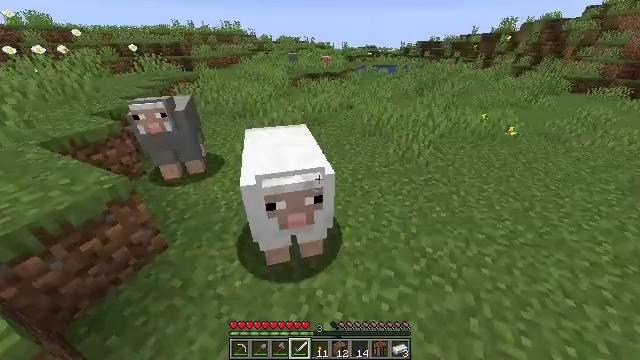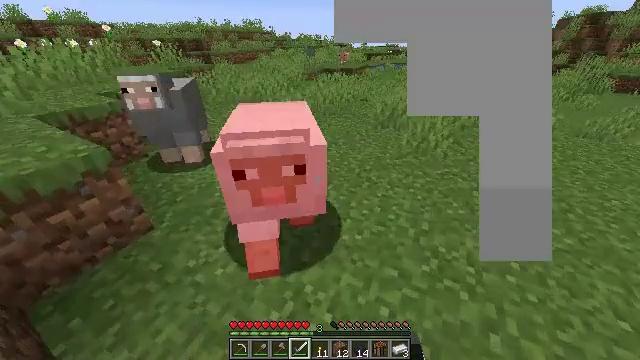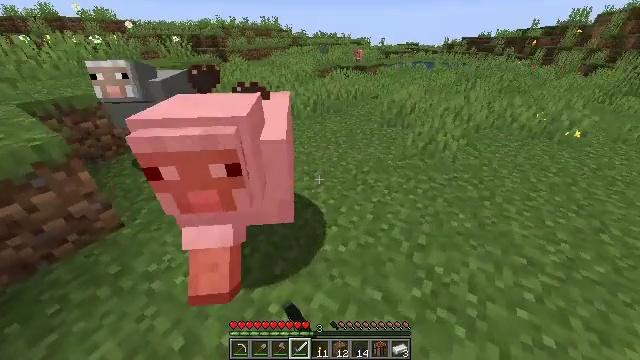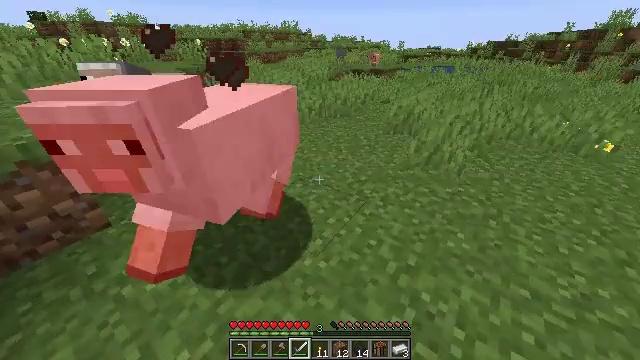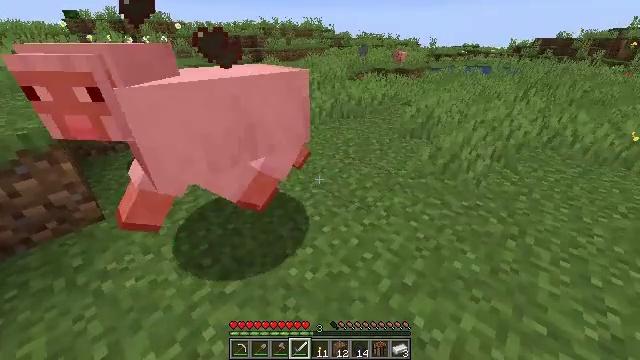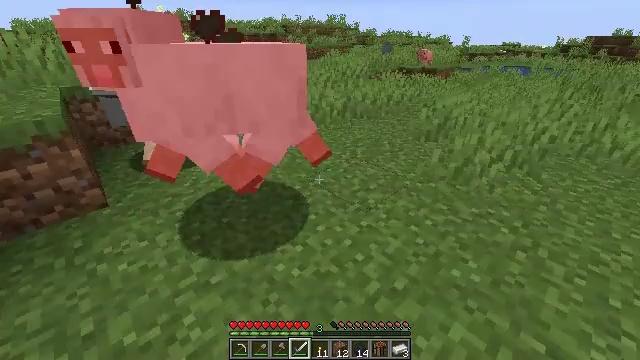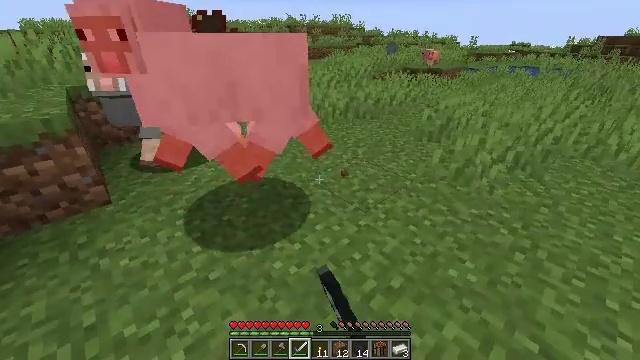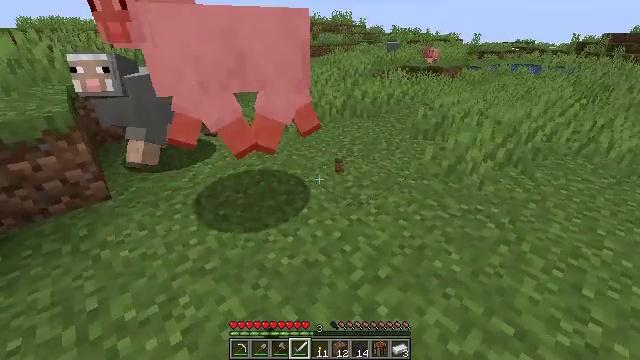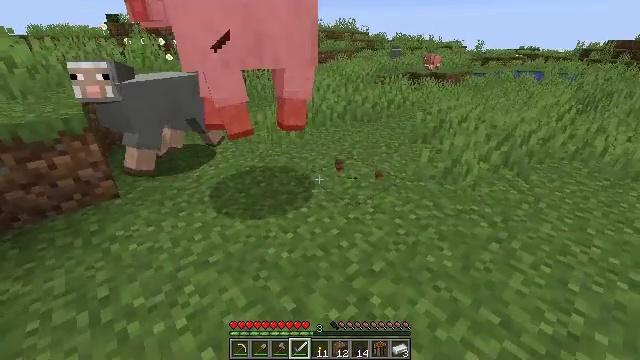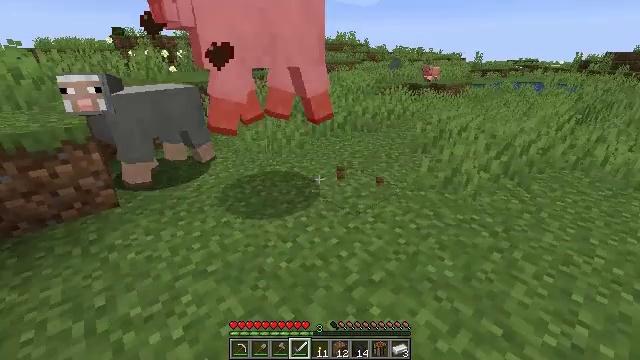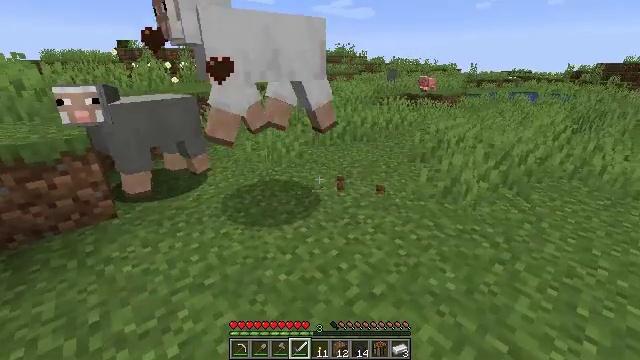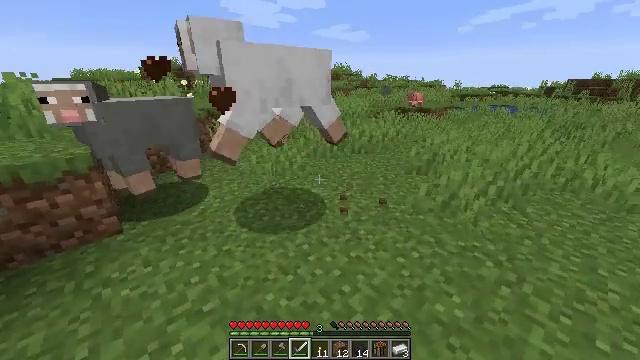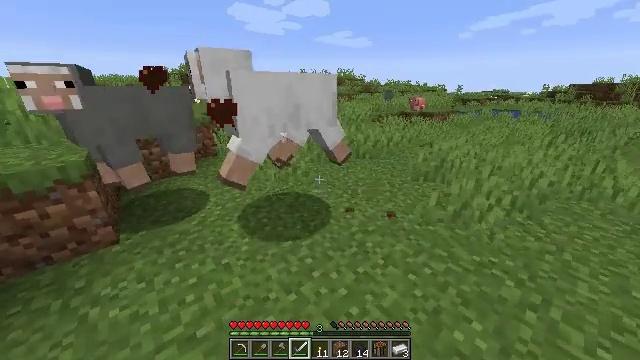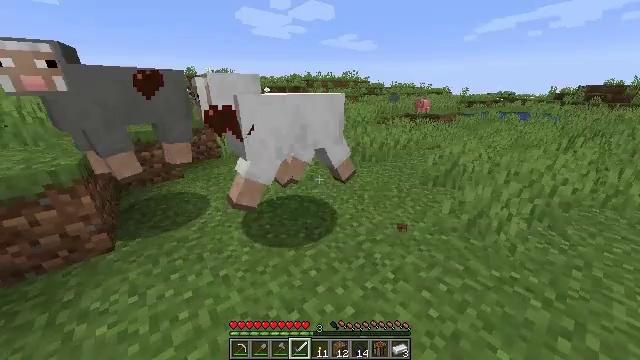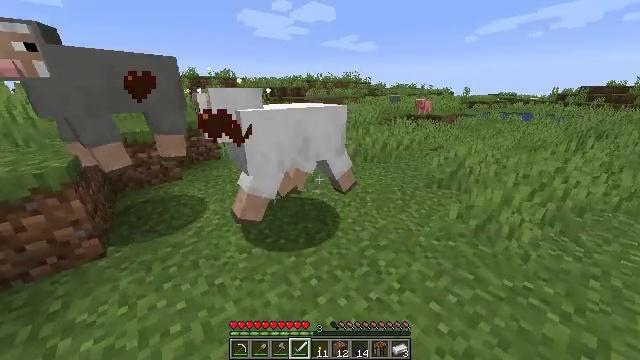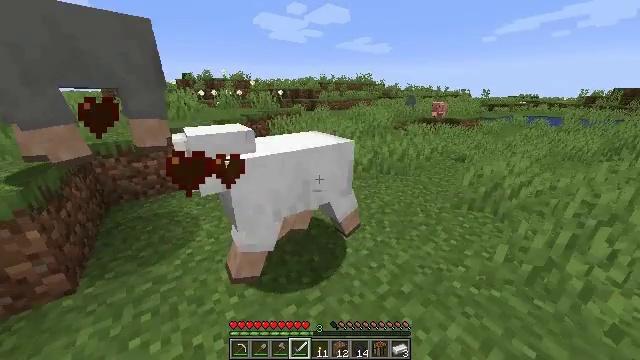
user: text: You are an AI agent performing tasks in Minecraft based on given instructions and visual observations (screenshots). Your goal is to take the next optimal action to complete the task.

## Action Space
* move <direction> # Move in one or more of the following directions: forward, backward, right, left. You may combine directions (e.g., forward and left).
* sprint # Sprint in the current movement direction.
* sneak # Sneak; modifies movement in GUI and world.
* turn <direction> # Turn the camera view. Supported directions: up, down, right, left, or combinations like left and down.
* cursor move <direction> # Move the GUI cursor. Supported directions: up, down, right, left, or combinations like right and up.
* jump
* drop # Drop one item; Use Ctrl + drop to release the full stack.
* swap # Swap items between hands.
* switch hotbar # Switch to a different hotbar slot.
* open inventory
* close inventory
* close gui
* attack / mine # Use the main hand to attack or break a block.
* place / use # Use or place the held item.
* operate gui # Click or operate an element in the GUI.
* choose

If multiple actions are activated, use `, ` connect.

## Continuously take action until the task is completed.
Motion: motion action
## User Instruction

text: Combat the sheep.
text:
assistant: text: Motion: move forward and move right, sprint, turn left, attack / mine
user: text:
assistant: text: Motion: move forward and move right, sprint, turn left, attack / mine
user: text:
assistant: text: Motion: move right, sprint, turn left, attack / mine
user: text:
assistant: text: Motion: move back and move right, sprint, turn left and up
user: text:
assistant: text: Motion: move back and move right, sprint, turn left and up, attack / mine
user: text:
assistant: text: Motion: move back, sprint, turn left, attack / mine
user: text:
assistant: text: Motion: move back, sprint, attack / mine
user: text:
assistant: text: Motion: sprint, turn up, attack / mine
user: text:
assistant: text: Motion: move forward, sprint, turn up
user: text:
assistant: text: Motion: move forward, sprint, turn up
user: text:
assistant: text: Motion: move forward, sprint
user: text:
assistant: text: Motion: move forward, sprint
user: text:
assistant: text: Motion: move forward, sprint, turn left
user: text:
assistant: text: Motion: move forward, sprint
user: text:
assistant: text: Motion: move forward, sprint, turn left
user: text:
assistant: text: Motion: move forward, sprint
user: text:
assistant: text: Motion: move forward, sprint, attack / mine
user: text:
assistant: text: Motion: move forward, sprint, attack / mine
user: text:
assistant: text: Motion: sprint, turn left and down, attack / mine
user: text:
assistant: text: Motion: move back, sprint, turn left and down
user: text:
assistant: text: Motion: move back, sprint, turn left and down
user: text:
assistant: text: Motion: sprint